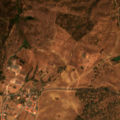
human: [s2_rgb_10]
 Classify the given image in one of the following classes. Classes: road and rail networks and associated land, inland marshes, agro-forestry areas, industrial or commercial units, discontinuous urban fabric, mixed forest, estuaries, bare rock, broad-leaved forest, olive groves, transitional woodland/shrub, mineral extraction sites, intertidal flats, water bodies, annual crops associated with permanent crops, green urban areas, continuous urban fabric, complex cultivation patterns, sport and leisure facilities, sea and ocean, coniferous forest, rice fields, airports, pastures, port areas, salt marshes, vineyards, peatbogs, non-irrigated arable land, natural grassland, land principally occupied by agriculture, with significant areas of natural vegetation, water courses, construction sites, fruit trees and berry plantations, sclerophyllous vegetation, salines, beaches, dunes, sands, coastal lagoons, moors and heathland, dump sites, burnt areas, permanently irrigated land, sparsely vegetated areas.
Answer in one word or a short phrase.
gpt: discontinuous urban fabric, non-irrigated arable land, agro-forestry areas, broad-leaved forest, transitional woodland/shrub